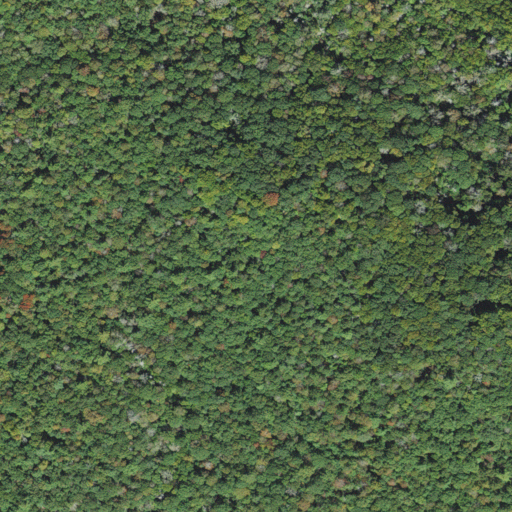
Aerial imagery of mountain in North Carolina named Cole Mountain containing deciduous forest and mixed forest